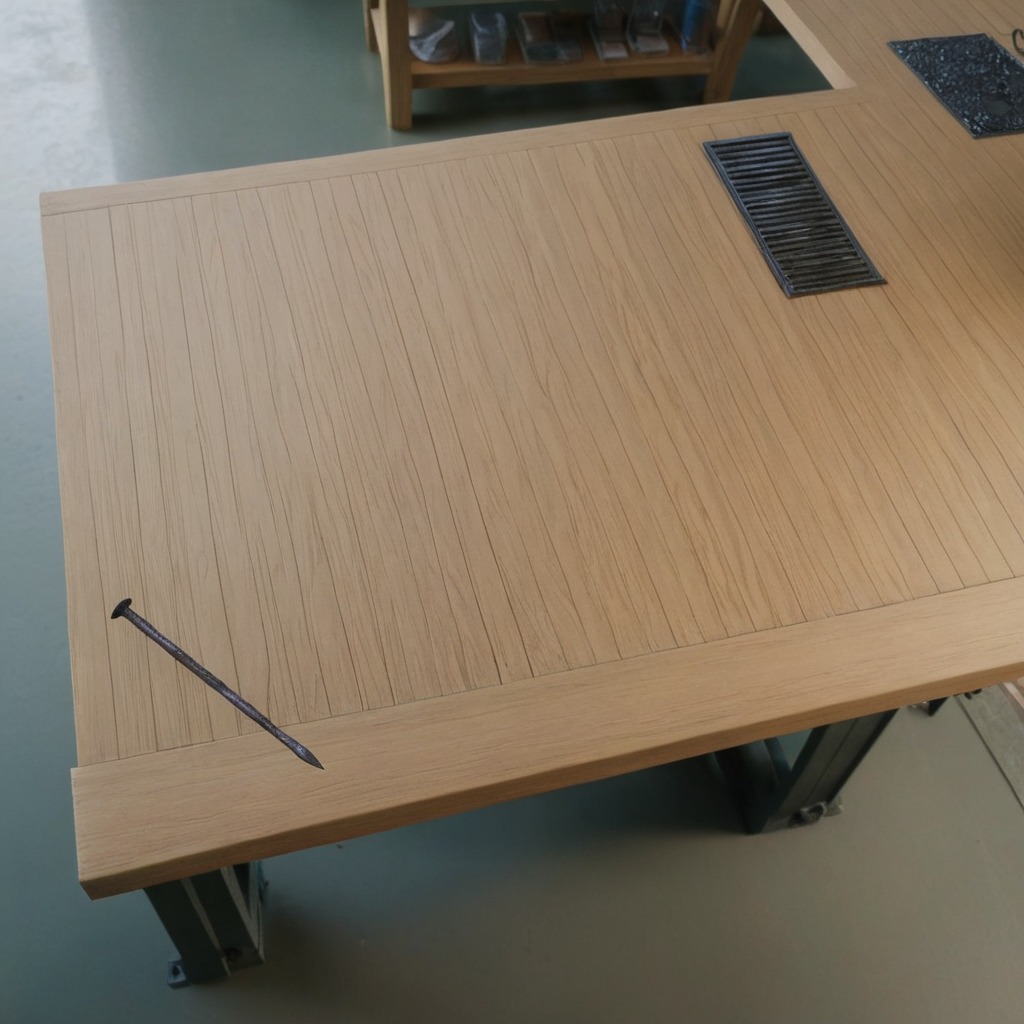
An iron nail is lying on the workbench.